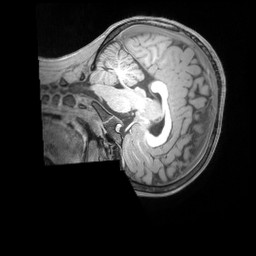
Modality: T1w
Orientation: sagittal
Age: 7
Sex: male
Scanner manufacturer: siemens
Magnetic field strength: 3 T
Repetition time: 2.53 s
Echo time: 0.00164 s